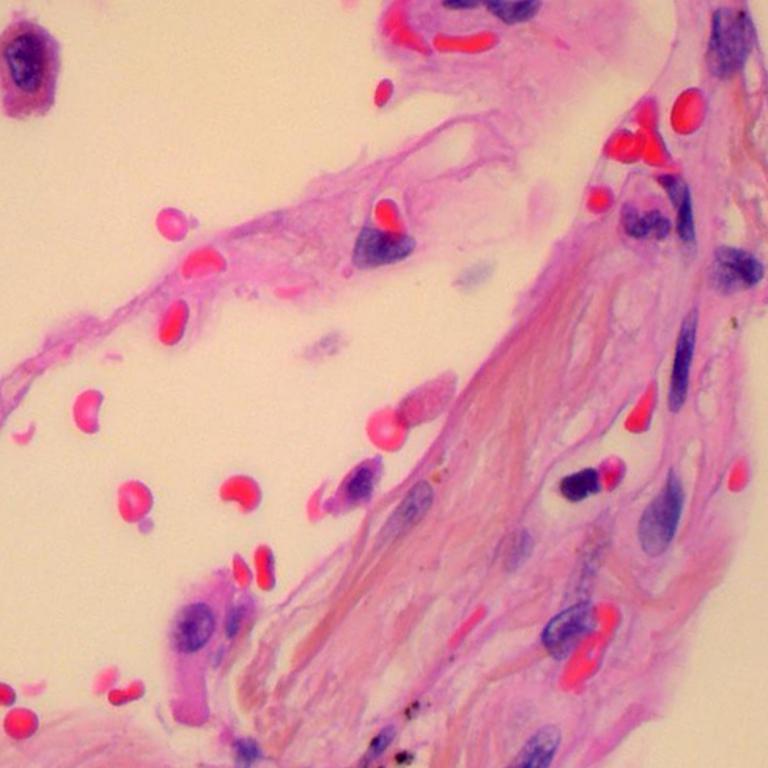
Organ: lung
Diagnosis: benign